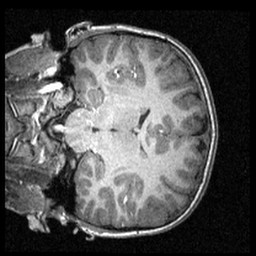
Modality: T1w
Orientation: coronal